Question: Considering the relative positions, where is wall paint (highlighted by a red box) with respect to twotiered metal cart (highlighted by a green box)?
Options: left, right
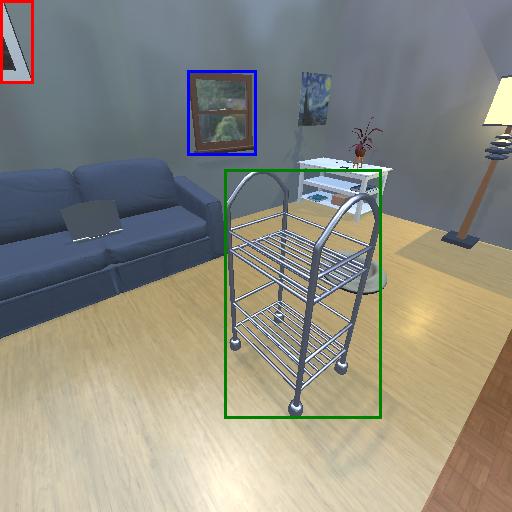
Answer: left